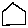
Label: hexagon